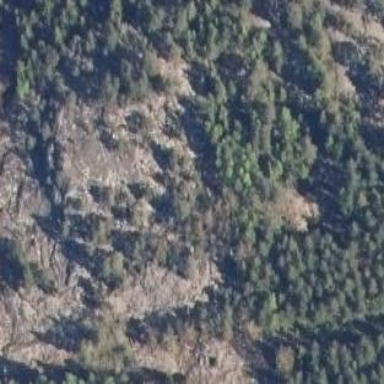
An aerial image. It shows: Natural cliff.